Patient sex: M
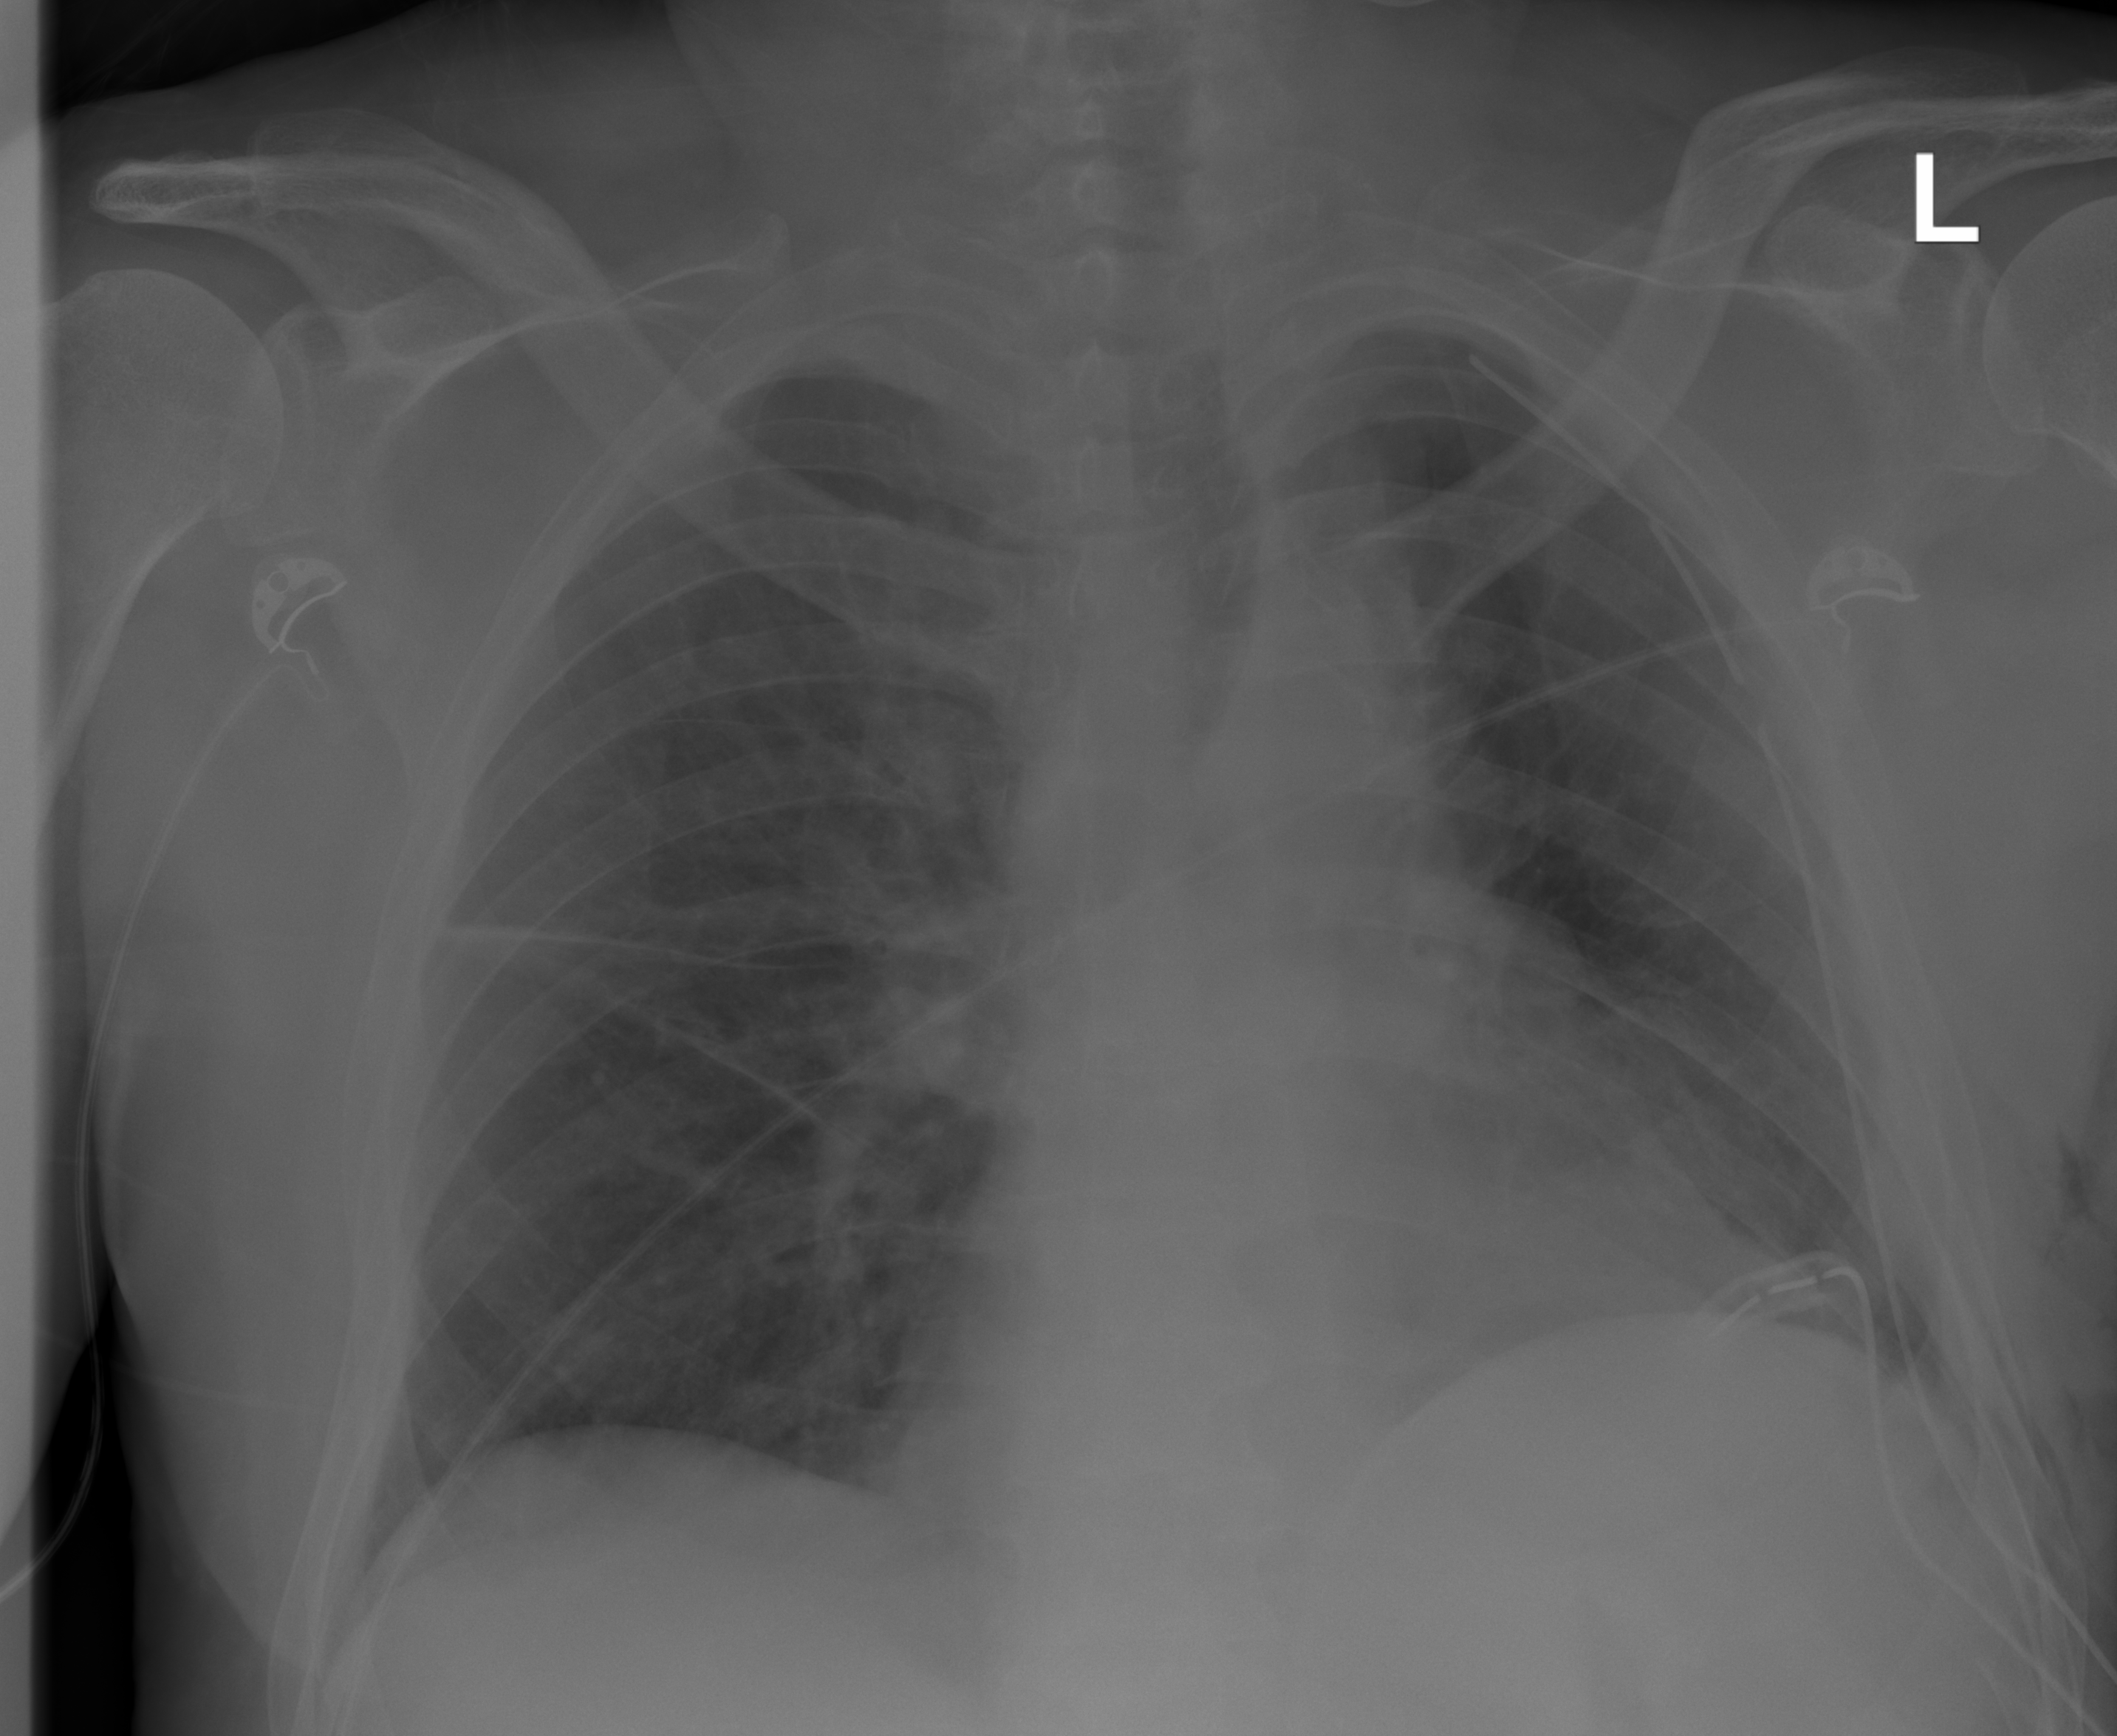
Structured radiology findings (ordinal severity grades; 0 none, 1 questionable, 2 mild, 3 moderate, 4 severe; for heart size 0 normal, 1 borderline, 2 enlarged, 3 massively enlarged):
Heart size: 0
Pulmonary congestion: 0
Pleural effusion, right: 0
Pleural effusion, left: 0
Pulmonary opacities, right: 0
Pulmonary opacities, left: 0
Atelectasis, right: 2
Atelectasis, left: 0